【题型】解答题　【知识点】解析几何　【难度】hard
已知椭圆 $\Gamma: \frac{x^2}{a^2} + \frac{y^2}{b^2} = 1\ (a > b > 0)$ 的长轴长为 $2\sqrt{3}$，离心率为 $\frac{\sqrt{6}}{3}$，斜率为 $k$ 的直线 $l$ 与椭圆 $\Gamma$ 有两个不同的交点 $A,B$。

\vspace{1em}
\noindent
(1) 求椭圆 $\Gamma$ 的方程；

\vspace{0.5em}
\noindent
(2) 若直线 $l$ 的方程为：$y = x + t$，椭圆上点 $M\left(-\frac{3}{2},\frac{1}{2}\right)$ 关于直线 $l$ 的对称点 $N$（与 $M$ 不重合）在椭圆 $\Gamma$ 上，求 $t$ 的值；

\vspace{0.5em}
\noindent
(3) 设 $P(-2,0)$，直线 $PA$ 与椭圆 $\Gamma$ 的另一个交点为 $C$，直线 $PB$ 与椭圆 $\Gamma$ 的另一个交点为 $D$，若点 $C,D$ 和点 $Q\left(-\frac{7}{4},\frac{1}{2}\right)$ 三点共线，求 $k$ 的值。
【解答】
\noindent
【答案】(1)$\frac{x^2}{3} + y^2 = 1$

\vspace{0.5em}
\noindent
(2)$t = \frac{1}{2}$

\vspace{0.5em}
\noindent
(3)$k = 2$

\vspace{1em}
\noindent
【知识点】椭圆的对称性、根据a、b、c求椭圆标准方程、根据离心率求椭圆的标准方程、椭圆中向量共线比例问题

\vspace{0.5em}
\noindent
【分析】（1）由已知条件列方程组求得$a,b,c$得标准方程；

\vspace{0.5em}
\noindent
（2）设$M\left(-\frac{3}{2},\frac{1}{2}\right)$，由对称求得点$N(s,n)$坐标，代入椭圆方程可得$2t^2 - 5t + 2 = 0$，计算即可；

\vspace{0.5em}
\noindent
（3）设$A(x_1,y_1),B(x_2,y_2),C(x_3,y_3),D(x_4,y_4)$，直线的斜率为$k = k_{PA} = \frac{y_1}{x_1 + 2}$，直线$PA$的方程为$y = k_1(x + 2)$，代入椭圆方程求得点$C$坐标，同理求得点$D$坐标，由三点共线得向量共线，由向量共线的坐标表示可得结论。

\vspace{1em}
\noindent
【详解】（1）椭圆$\Gamma$:$\frac{x^2}{a^2} + \frac{y^2}{b^2} = 1(a > b > 0)$的长轴长为$2\sqrt{3}$，离心率为$\frac{\sqrt{6}}{3}$，

\vspace{0.5em}
\noindent
则$a = \sqrt{3},\frac{c}{a} = \frac{\sqrt{6}}{3}$，则$c = \sqrt{2}$，则$b = \sqrt{a^2 - c^2} = \sqrt{3 - 2} = 1$，

\vspace{0.5em}
\noindent
则椭圆$\Gamma$的方程为$\frac{x^2}{3} + y^2 = 1$。

\vspace{1em}
\noindent
（2）设椭圆上点$M\left(-\frac{3}{2},\frac{1}{2}\right)$关于直线$l$的对称点$N(s,n)$，

\vspace{0.5em}
\noindent
则
\[
\begin{cases}
\frac{n + \frac{1}{2}}{2} = \frac{s - \frac{3}{2}}{2} + t \\
\frac{n - \frac{1}{2}}{s + \frac{3}{2}} = -1
\end{cases},
\]

\vspace{0.5em}
\noindent
解之得
\[
\begin{cases}
s = \frac{1}{2} - t \\
n = -\frac{3}{2} + t
\end{cases},
\]
则$N\left(\frac{1}{2} - t,-\frac{3}{2} + t\right)$，

\vspace{0.5em}
\noindent
由$N$在椭圆$\Gamma$上，可得$\frac{\left(\frac{1}{2} - t\right)^2}{3} + \left(-\frac{3}{2} + t\right)^2 = 1$，

\vspace{0.5em}
\noindent
整理得$2t^2 - 5t + 2 = 0$，解之得$t = \frac{1}{2}$或$t = 2$，

\vspace{0.5em}
\noindent
当$t = 2$时$N\left(-\frac{3}{2},\frac{1}{2}\right)$与点$M$重合，舍去，

\vspace{0.5em}
\noindent
则$t = \frac{1}{2}$。

\vspace{1em}
\noindent
（3）设$A(x_1,y_1),B(x_2,y_2),C(x_3,y_3),D(x_4,y_4)$，则$x_1^2 + 3y_1^2 = 3,x_2^2 + 3y_2^2 = 3$，

\vspace{0.5em}
\noindent
又$P(-2,0)$，则$k_1 = k_{PA} = \frac{y_1}{x_1 + 2}$，直线$PA$的方程为$y = k_1(x + 2)$，

\vspace{0.5em}
\noindent
由
\[
\begin{cases}
y = k_1(x + 2) \\
\frac{x^2}{3} + y^2 = 1
\end{cases}
\]
整理得$(1 + 3k_1^2)x^2 + 12k_1^2x + 12k_1^2 - 3 = 0$，

\vspace{0.5em}
\noindent
则$x_1 + x_3 = -\frac{12k_1^2}{1 + 3k_1^2}$，则$x_3 = -\frac{12k_1^2}{1 + 3k_1^2} - x_1$，

\vspace{0.5em}
\noindent
又$k_1 = \frac{y_1}{x_1 + 2}$，则$x_3 = -\frac{12\left(\frac{y_1}{x_1 + 2}\right)^2}{1 + 3\left(\frac{y_1}{x_1 + 2}\right)^2} - x_1 = \frac{-7x_1 - 12}{4x_1 + 7}$，

\vspace{0.5em}
\noindent
则$y_3 = \frac{y_1}{4x_1 + 7}$，则$C\left(\frac{-7x_1 - 12}{4x_1 + 7},\frac{y_1}{4x_1 + 7}\right)$，

\vspace{0.5em}
\noindent
令则$k_2 = k_{PB} = \frac{y_2}{x_2 + 2}$，直线$PB$的方程为$y = k_2(x + 2)$，

\vspace{0.5em}
\noindent
由
\[
\begin{cases}
y = k_2(x + 2) \\
\frac{x^2}{3} + y^2 = 1
\end{cases}
\]
整理得$(1 + 3k_2^2)x^2 + 12k_2^2x + 12k_2^2 - 3 = 0$，

\vspace{0.5em}
\noindent
则$x_2 + x_4 = -\frac{12k_2^2}{1 + 3k_2^2}$，则$x_4 = -\frac{12k_2^2}{1 + 3k_2^2} - x_2$，

\vspace{0.5em}
\noindent
又$k_2 = \frac{y_2}{x_2 + 2}$，则$x_4 = -\frac{12\left(\frac{y_2}{x_2 + 2}\right)^2}{1 + 3\left(\frac{y_2}{x_2 + 2}\right)^2} - x_2 = \frac{-7x_2 - 12}{4x_2 + 7}$，

\vspace{0.5em}
\noindent
则$y_4 = \frac{y_2}{4x_2 + 7}$，则$D\left(\frac{-7x_2 - 12}{4x_2 + 7},\frac{y_2}{4x_2 + 7}\right)$，

\vspace{0.5em}
\noindent
则$\overrightarrow{QC} = \left(\frac{-7x_1 - 12}{4x_1 + 7} + \frac{7}{4},\frac{y_1}{4x_1 + 7} - \frac{1}{2}\right) = \left(\frac{1}{4(4x_1 + 7)},\frac{y_1}{4x_1 + 7} - \frac{1}{2}\right)$，

\vspace{0.5em}
\noindent
$\overrightarrow{QD} = \left(\frac{-7x_2 - 12}{4x_2 + 7} + \frac{7}{4},\frac{y_2}{4x_2 + 7} - \frac{1}{2}\right) = \left(\frac{1}{4(4x_2 + 7)},\frac{y_2}{4x_2 + 7} - \frac{1}{2}\right)$，

\vspace{0.5em}
\noindent
由点$C,D$和点$Q\left(-\frac{7}{4},\frac{1}{2}\right)$三点共线，可得$\overrightarrow{QC} \parallel \overrightarrow{QD}$，

\vspace{0.5em}
\noindent
则$\frac{1}{4(4x_1 + 7)}\left(\frac{y_2}{4x_2 + 7} - \frac{1}{2}\right) - \frac{1}{4(4x_2 + 7)}\left(\frac{y_1}{4x_1 + 7} - \frac{1}{2}\right) = 0$，

\vspace{0.5em}
\noindent
整理得$y_2 - y_1 = 2(x_2 - x_1)$，则$k = \frac{y_2 - y_1}{x_2 - x_1} = 2$。

\vspace{1em}
\noindent

【点睛】方法点睛：解决直线与椭圆的综合问题时，要注意：

\vspace{0.5em}
\noindent
（1）注意观察应用题设中的每一个条件，明确确定直线、椭圆的条件；

\vspace{0.5em}
\noindent
（2）强化有关直线与椭圆联立得出一元二次方程后的运算能力，重视根与系数之间的关系、弦长、斜率、三角形的面积等问题。
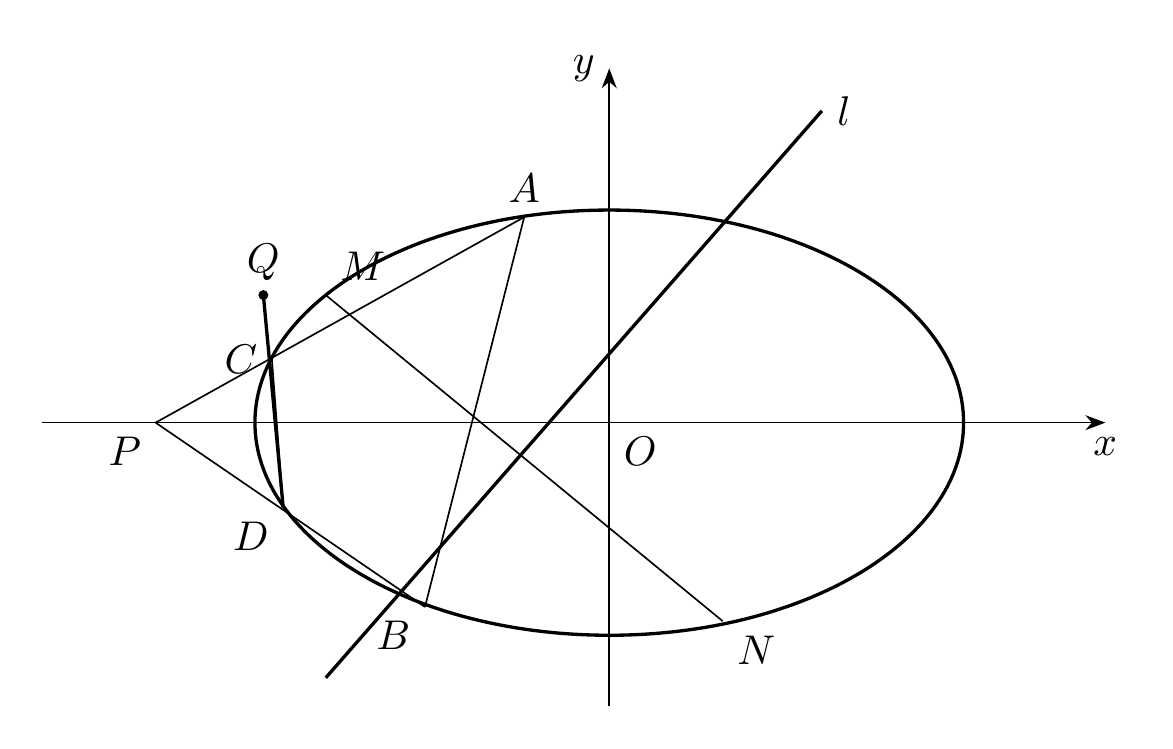